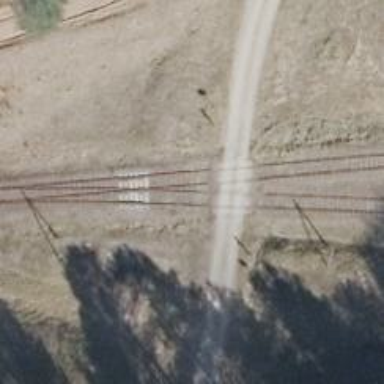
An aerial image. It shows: Level crossing along the railway.